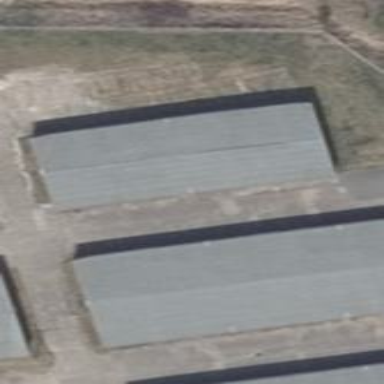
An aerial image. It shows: Garages with gabled roofs. The roofs are grey in color and oriented along the building.